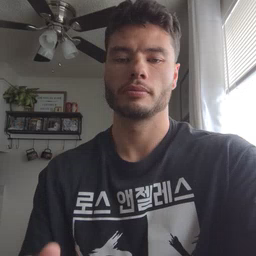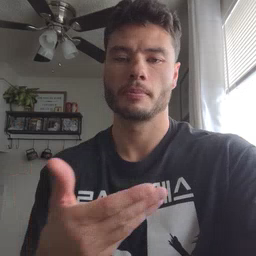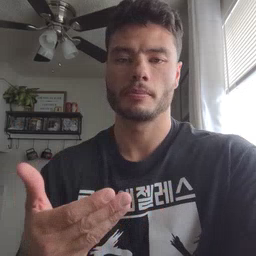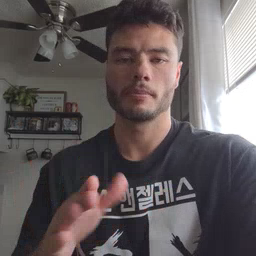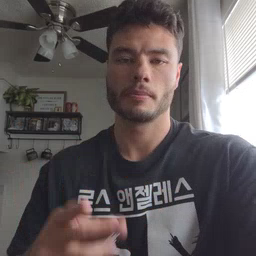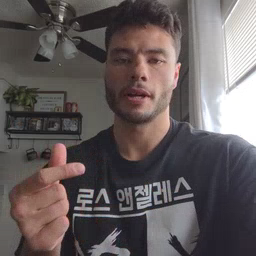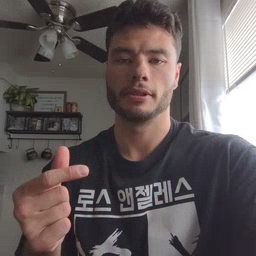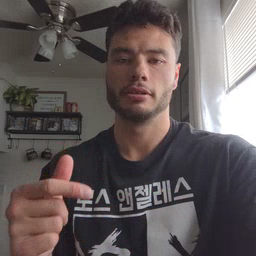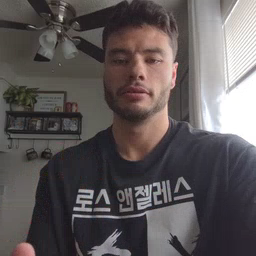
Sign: puppy